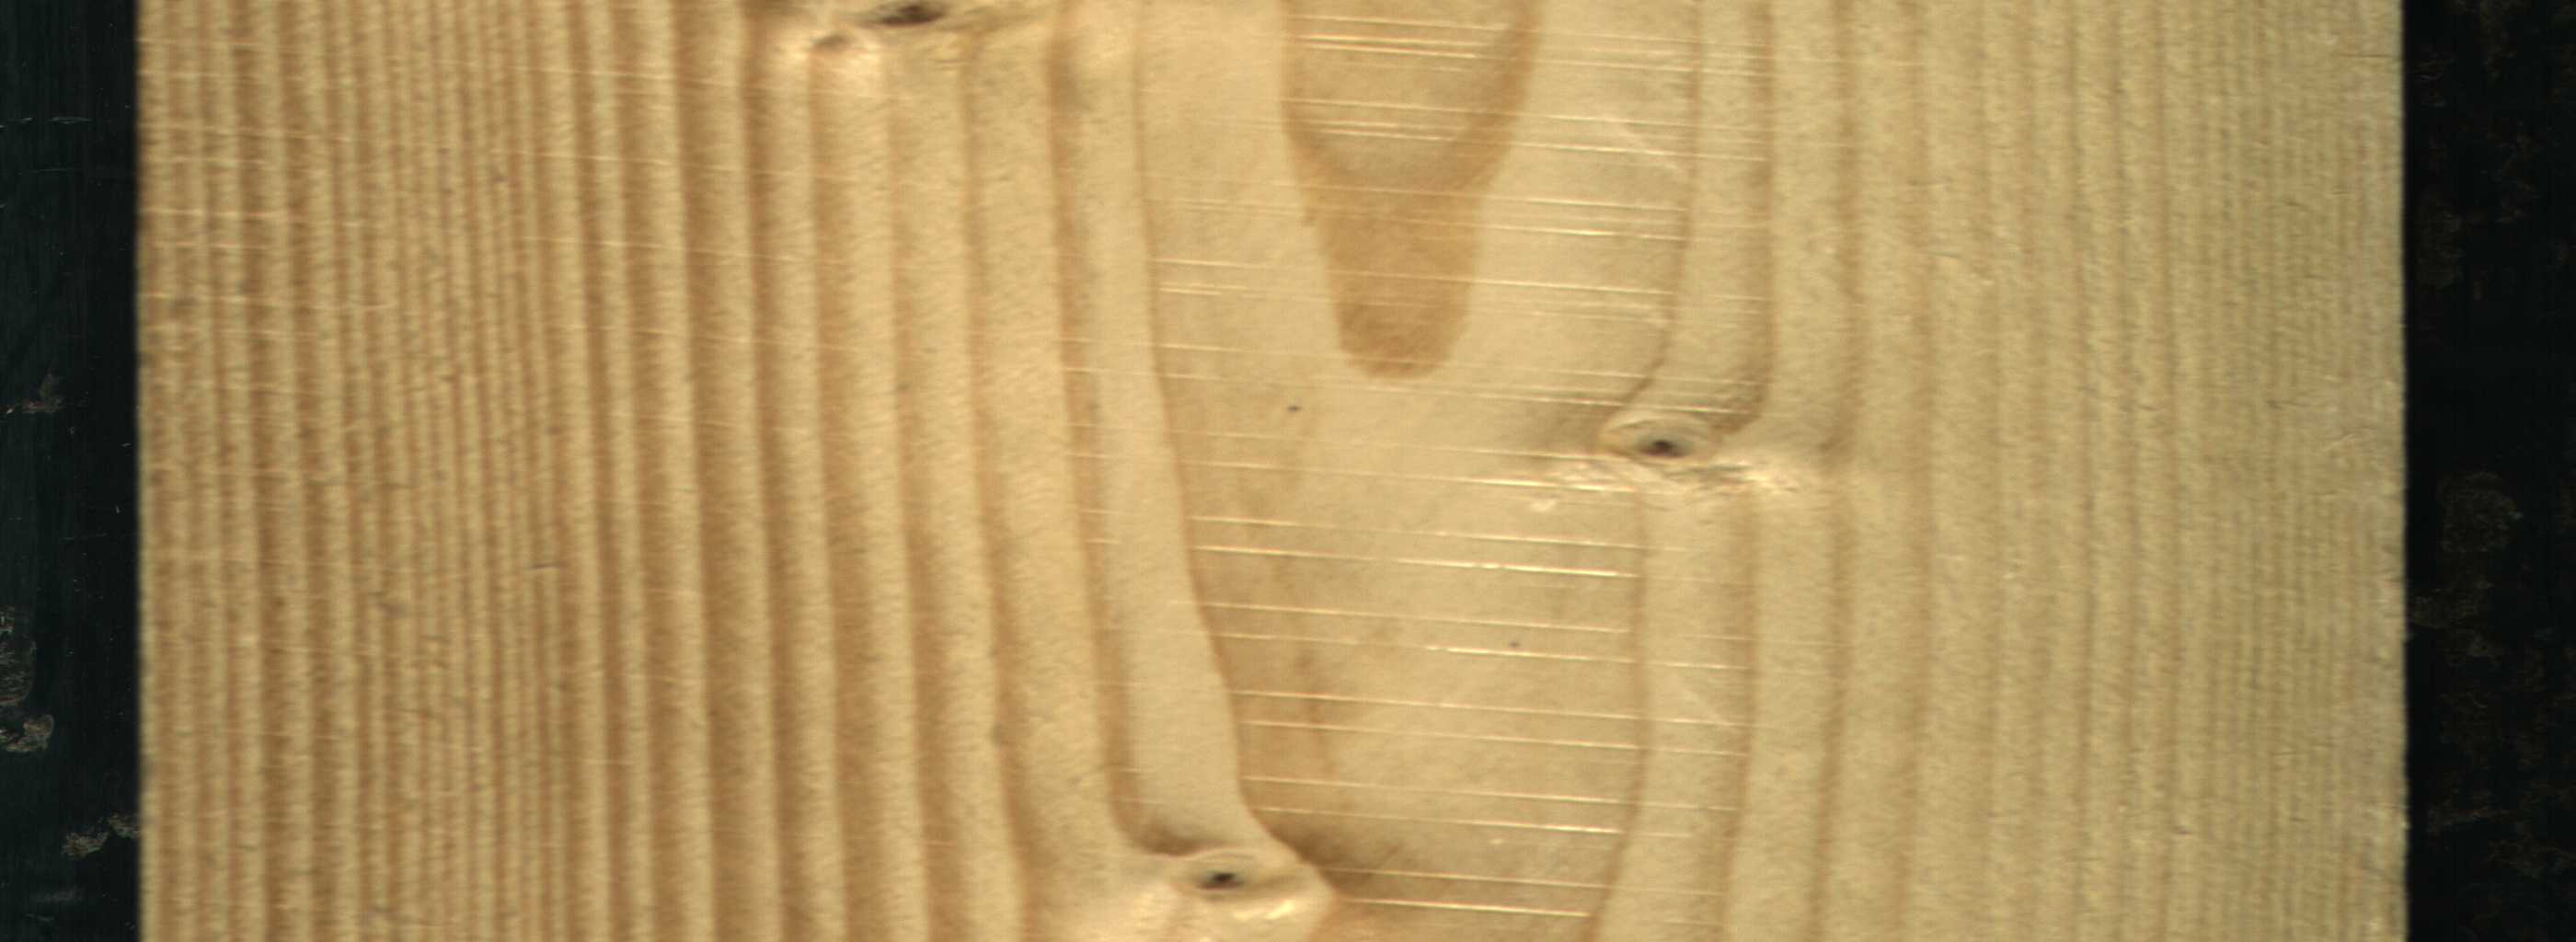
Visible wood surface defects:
Live_Knot
Live_Knot
Live_Knot